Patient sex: M
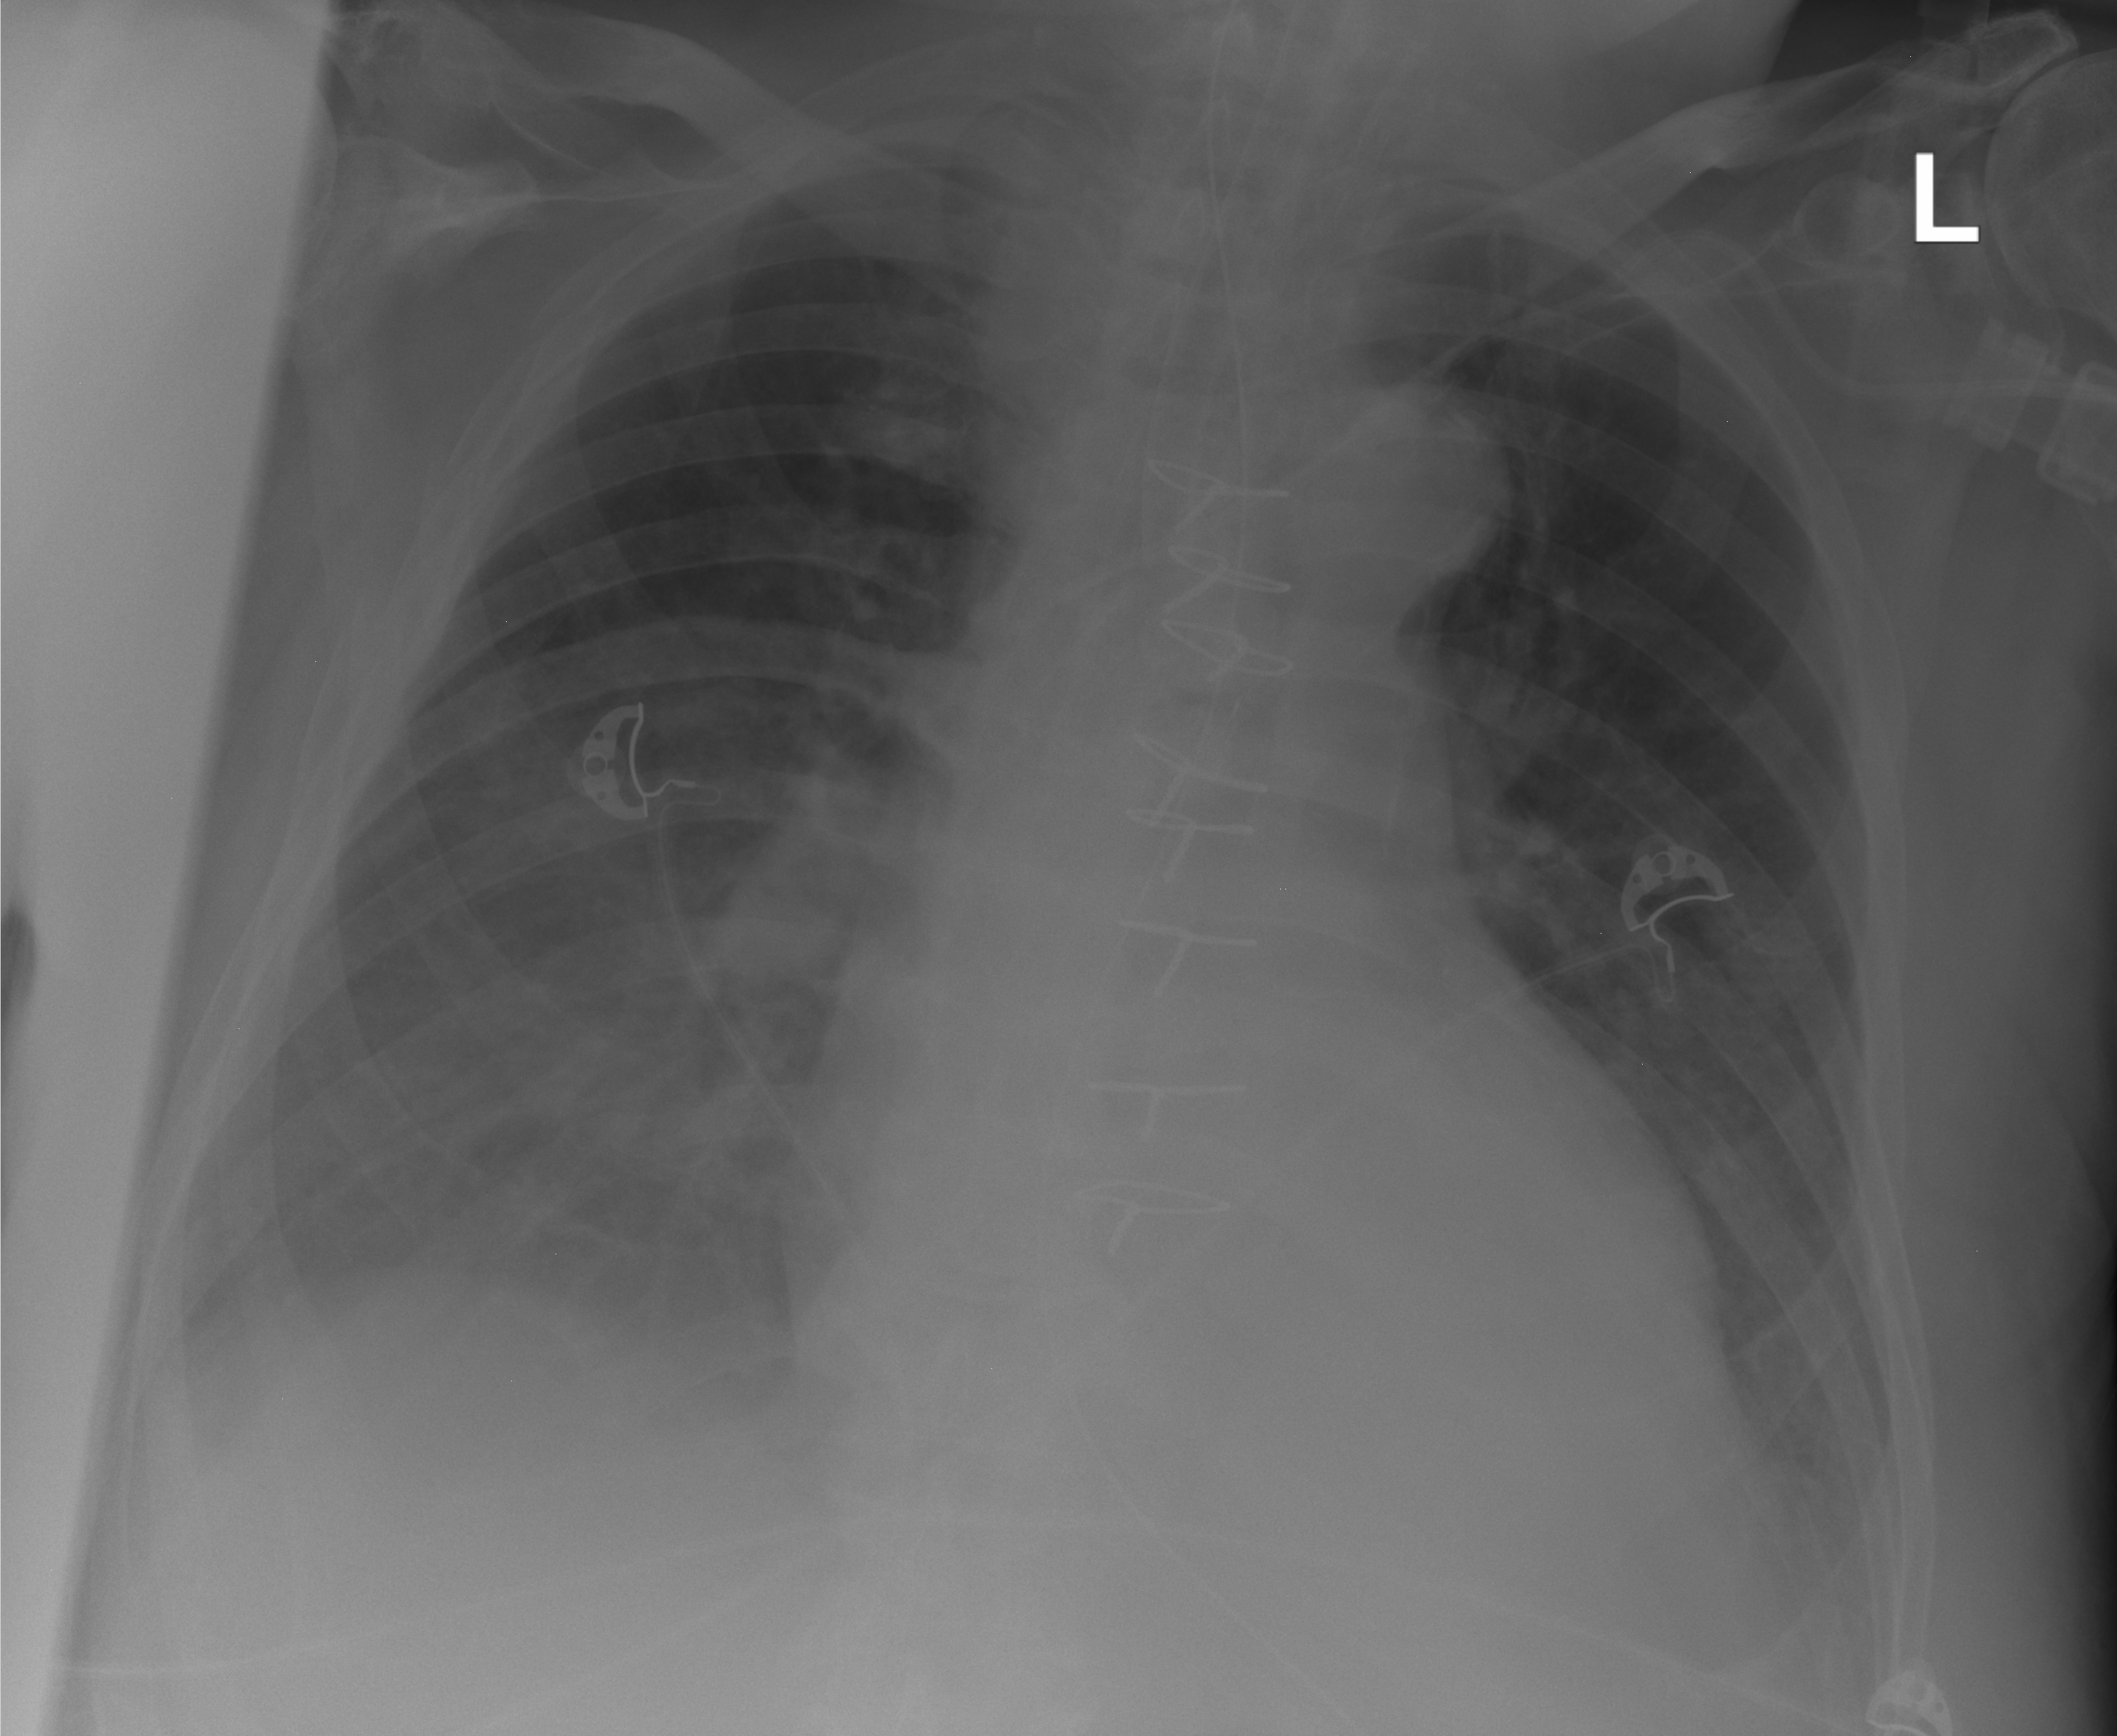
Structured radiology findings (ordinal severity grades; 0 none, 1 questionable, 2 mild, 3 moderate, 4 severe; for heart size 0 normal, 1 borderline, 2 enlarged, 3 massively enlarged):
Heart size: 2
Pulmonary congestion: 0
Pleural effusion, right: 2
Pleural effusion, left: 2
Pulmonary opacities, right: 2
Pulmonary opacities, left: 0
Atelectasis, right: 0
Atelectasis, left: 0